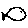
Label: fish